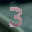
Label: 3